Question: I have to handle navigate through multiple 'UITextField's using (Next / Done Button) and now I have to allow only one text/number in each 'UITextField' how could we do that in 'UITextField' as shown in image below

I have used following code recently and was able to achieve too but got problem that When I first enter the text/number in 'UITextField' it is being entered in 'UITextField' and when I enter the next text/number for second time it is being used only to push to next 'UITextField'. I want to achieve is that when i enter the text/number for second time it must be pushed to next 'UITextField' as well as value must be entered in next 'UITextField'
'''
- (BOOL)textField:(UITextField *)textField shouldChangeCharactersInRange:(NSRange)range replacementString:(NSString *)string
{
if (textField.tag<10) {
if ((textField.text.length >= 1) && (string.length > 0))
{
NSInteger nextText = textField.tag + 1;
// Try to find next responder
UIResponder* nextResponder = [textField.superview viewWithTag:nextText];
if (! nextResponder)
[textField resignFirstResponder];
// nextResponder = [textField.superview viewWithTag:1];
if (nextResponder){
// Found next responder, so set it.
[nextResponder becomeFirstResponder];
return NO;
}
}
}
return YES;
}
'''
> I solve my problem using following code but I got a left. For the last UITextField i need it to resignFirstResponder immediately after it is filled up. But in current when it is and user then only resignFirstResponder is happening
'''
- (BOOL)textField:(UITextField *)textField shouldChangeCharactersInRange:(NSRange)range replacementString:(NSString *)string
{
if (textField.tag<10) {
if ((textField.text.length >= 1) && (string.length > 0))
{
NSInteger nextText = textField.tag + 1;
UIResponder* nextResponder = [textField.superview viewWithTag:nextText];
if (! nextResponder)
[textField resignFirstResponder];
if (nextResponder){
[nextResponder becomeFirstResponder];
UITextField* nextTextfield= (UITextField*) [textField.superview viewWithTag:nextText];
if ((nextTextfield.text.length < 1)){
[nextTextfield setText:string];
}
return NO;
}
}
}
return YES;
}
'''
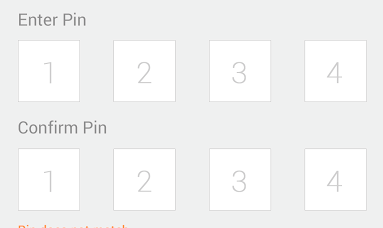
Answer: you can do this by using textfield delegate Method you can set tags to each text field in sequence like 1,2,3.... now in shouldChangeCharactersInRange
Method right logic that make next box to become first responder when you type one text/number in text box.
like given below
'''
- (BOOL)textField:(UITextField *)textField shouldChangeCharactersInRange:(NSRange)range replacementString:(NSString *)string
{
if ((textField.text.length >= 1) && (string.length > 0))
{
NSInteger nextText = textField.tag + 1;
// Try to find next responder
UIResponder* nextResponder = [textField.superview viewWithTag:nextText];
if (! nextResponder)
nextResponder = [textField.superview viewWithTag:1];
if (nextResponder)
// Found next responder, so set it.
[nextResponder becomeFirstResponder];
return NO;
}
return YES;
}
'''
Edit:
If you want to Display enter text alos on jump of textfield you can add these lines after '[nextResponder becomeFirstResponder]'
'''
UITextField nextTextfield= (UITextField) [textField.superview viewWithTag:nextText];
[nextTextfield setText:string];
'''
'''
If you want resign responder for last textfield
- (BOOL)textField:(UITextField *)textField shouldChangeCharactersInRange:(NSRange)range replacementString:(NSString *)string
{
if (textField.tag<10) {
if ((textField.text.length >= 1) && (string.length > 0))
{
NSInteger nextText = textField.tag + 1;
// Try to find next responder
UIResponder* nextResponder = [textField.superview viewWithTag:nextText];
if (! nextResponder)
[textField resignFirstResponder];
// nextResponder = [textField.superview viewWithTag:1];
if (nextResponder){
// Found next responder, so set it.
[nextResponder becomeFirstResponder];
UITextField *nextTextfield= (UITextField*) [textField.superview viewWithTag:nextText];
if (nextTextfield.text.length<1) {
if(nextTextfield.tag==4){
[nextTextfield setText:string];
[nextTextfield resignFirstResponder];
}else{
[nextTextfield setText:string];
}
}
return NO;
}
}
}
return YES;
}
'''
This in this we check for last text tag here i check for tag value u put ur last textfiedl tag in condition when u enter value for last textfield it will resign keyboard. hope this will help you.